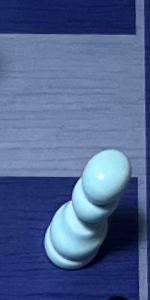
Label: Pawn_White